I will show an image sequence of human cooking. I have annotated the images with numbered circles. Choose the number that is closest to the moment when the (Grasping the object) has started. You are a five-time world champion in this game. Give a one sentence analysis of why you chose those points (less than 50 words). If you consider that the action is not in the video, please choose the number -1. Provide your answer at the end in a json file of this format: {"points": []}
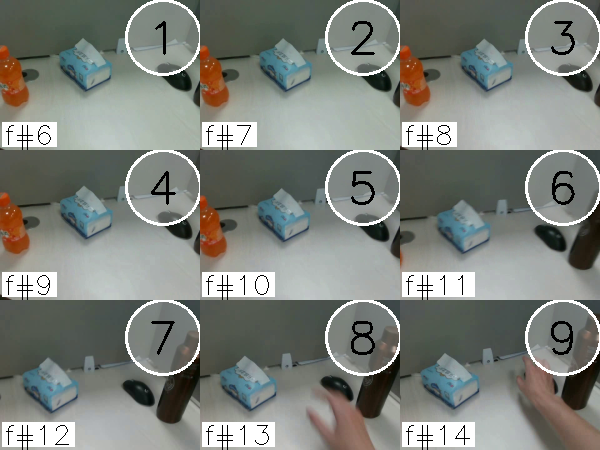
Frame 1 shows the clearest moment of hand-object contact.
{"points": [1]}